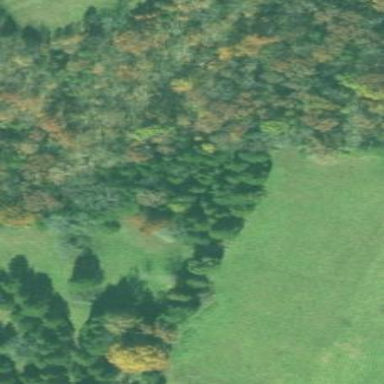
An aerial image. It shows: Evergreen needle-leaved woodland.